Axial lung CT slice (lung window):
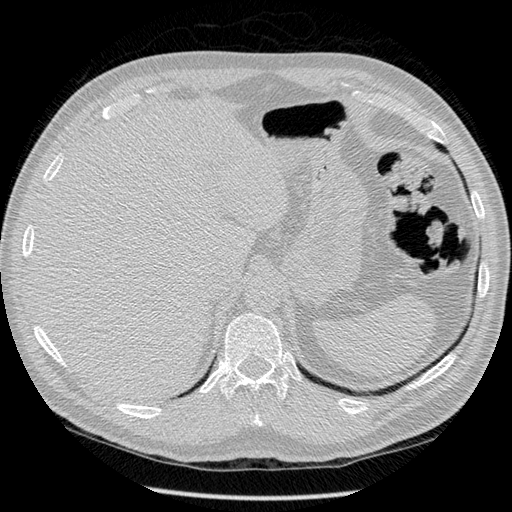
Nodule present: no